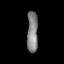
Tissue: prostate
Cell type: T cells
Senescence score: 0.7024
Nuclear area (px): 437
Mean DAPI intensity: 131.977